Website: lowes
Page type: billing-address
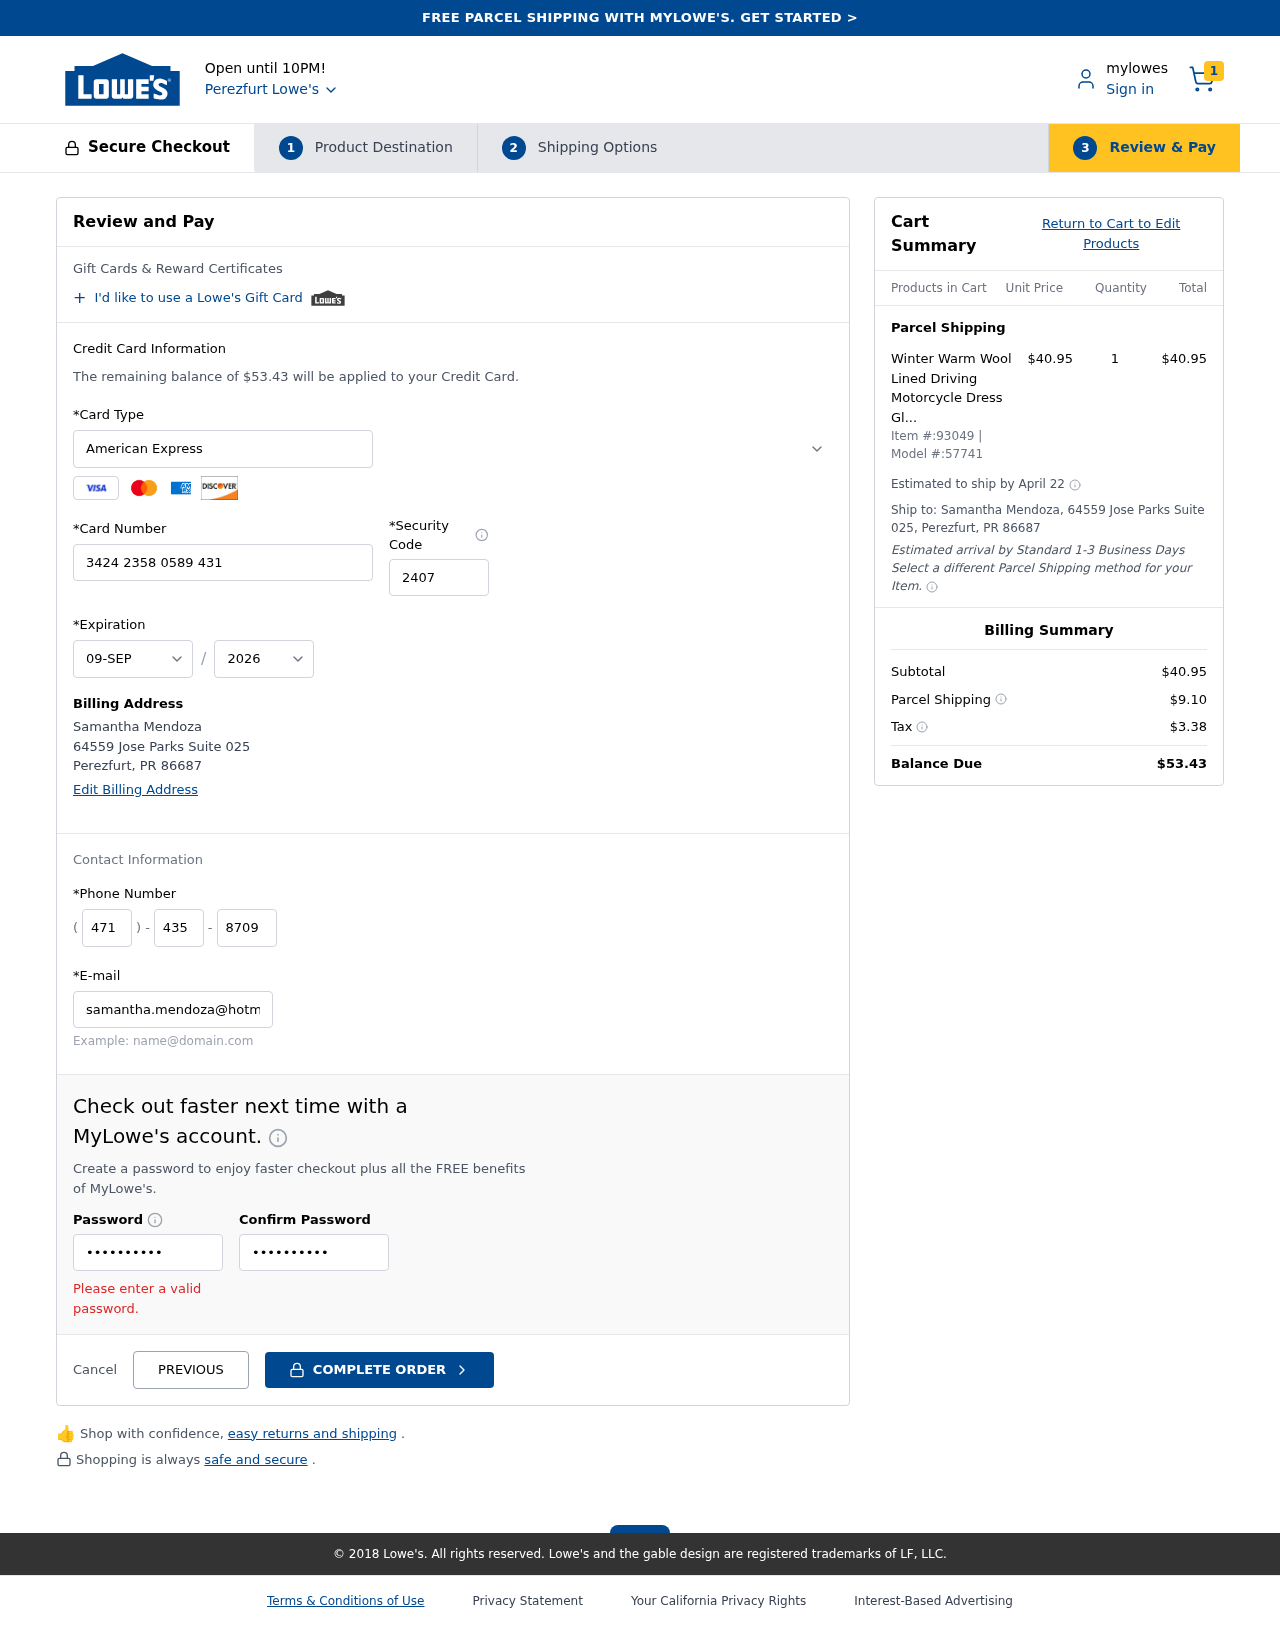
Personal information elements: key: PII_CARD_CVV
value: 2407
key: PII_CARD_EXPIRY_MONTH
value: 09
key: PII_CARD_EXPIRY_YEAR
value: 26
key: PII_CARD_NUMBER
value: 3424 2358 0589 431
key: PII_CARD_TYPE
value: American Express
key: PII_CITY
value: Perezfurt
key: PII_CITY_STATE_ZIP
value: Perezfurt, PR 86687
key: PII_EMAIL
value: samantha.mendoza@hotmail.com
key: PII_FULLNAME
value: Samantha Mendoza
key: PII_PHONE_AREA
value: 471
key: PII_PHONE_PREFIX
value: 435
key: PII_PHONE_SUFFIX
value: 8709
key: PII_STREET
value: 64559 Jose Parks Suite 025
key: PII_FULLNAME2
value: Samantha Mendoza
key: PII_STREET2
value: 64559 Jose Parks Suite 025
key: PII_CITY_STATE_ZIP2
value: Perezfurt, PR 86687
Product elements: key: PRODUCT1_NAME
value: Winter Warm Wool Lined Driving Motorcycle Dress Gloves For Men Women 3 Size Brown
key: PRODUCT1_PRICE
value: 40.95
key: PRODUCT1_QUANTITY
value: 1
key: PRODUCT_ITEM_NUMBER
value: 93049
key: PRODUCT_MODEL_NUMBER
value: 57741
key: PRODUCT1_LINE_TOTAL
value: $40.95
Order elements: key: ORDER_NUM_ITEMS
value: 1
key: ORDER_TOTAL
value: $53.43
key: ORDER_SHIPPING_DATE
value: April 22
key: ORDER_SUBTOTAL
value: $40.95
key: ORDER_SHIPPING_COST
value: $9.10
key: ORDER_TAX
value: $3.38